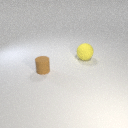
small brown rubber cylinder to the left of large yellow rubber sphere